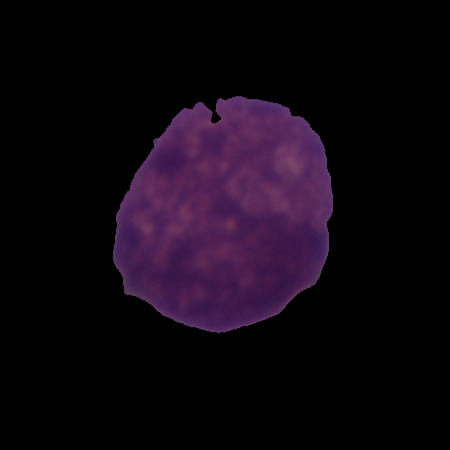
Label: cancer